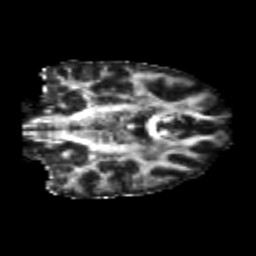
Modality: FA
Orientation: coronal
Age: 22
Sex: female
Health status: healthy
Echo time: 0.074 s